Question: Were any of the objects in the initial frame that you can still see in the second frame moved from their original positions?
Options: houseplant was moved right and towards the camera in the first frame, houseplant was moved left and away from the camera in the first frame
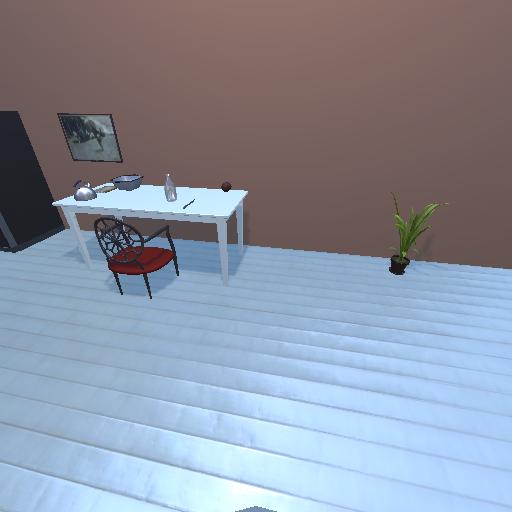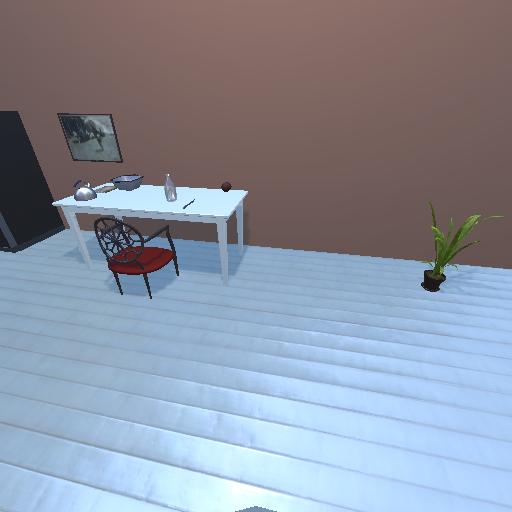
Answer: houseplant was moved right and towards the camera in the first frame